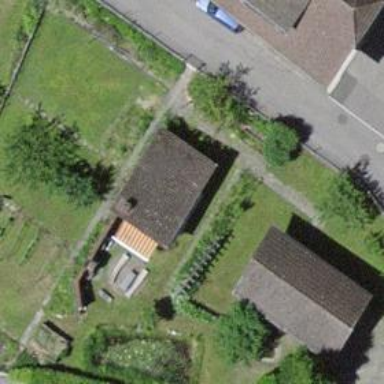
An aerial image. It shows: Shed building.